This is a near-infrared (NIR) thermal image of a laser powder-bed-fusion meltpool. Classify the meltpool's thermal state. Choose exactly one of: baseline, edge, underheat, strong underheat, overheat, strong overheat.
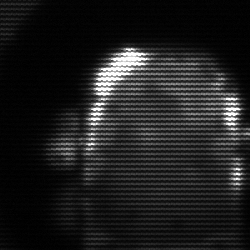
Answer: baseline